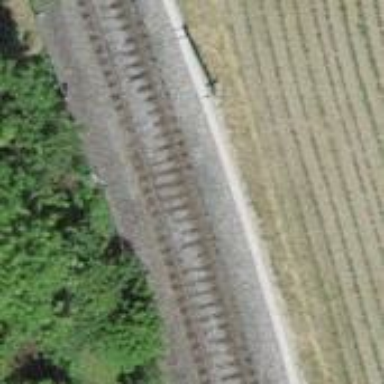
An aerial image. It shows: Single-track railway bridge with contact lines for electrification.